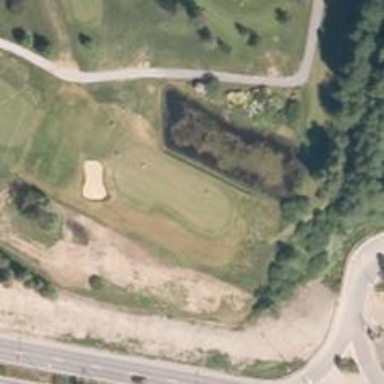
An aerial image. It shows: View of golf hole.